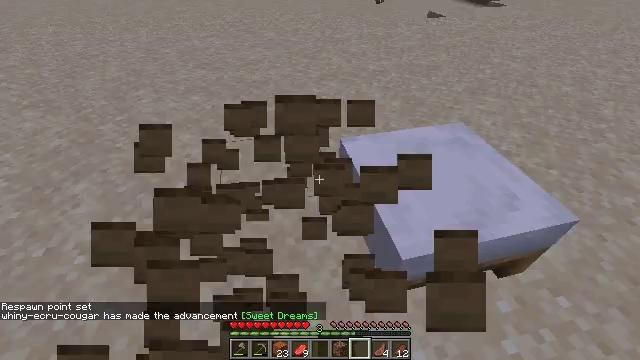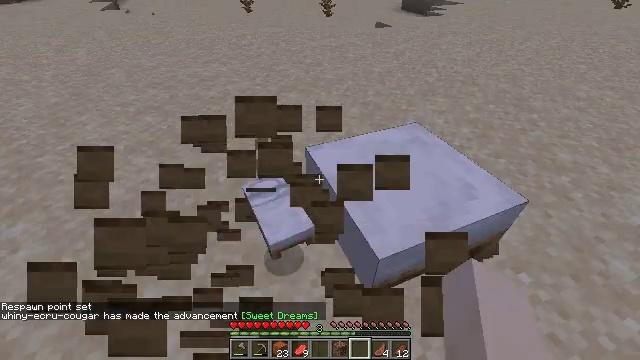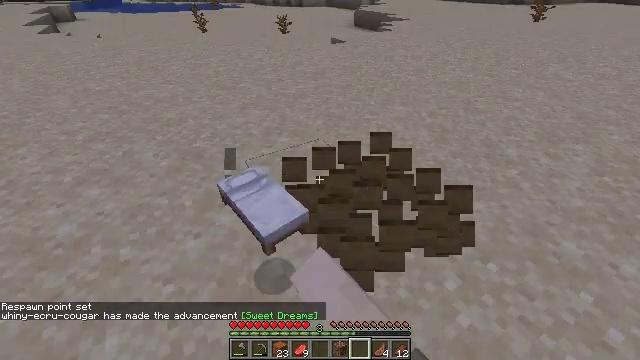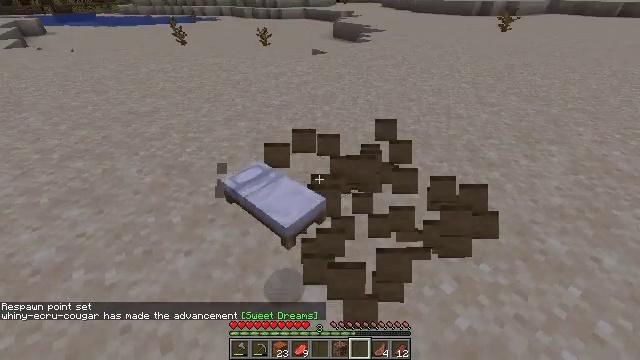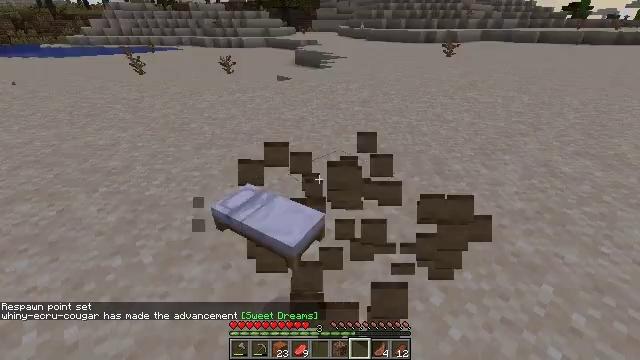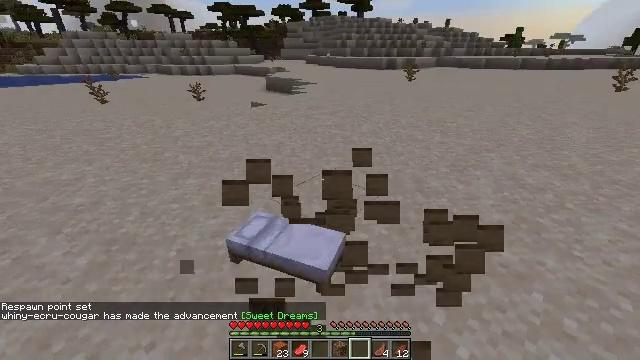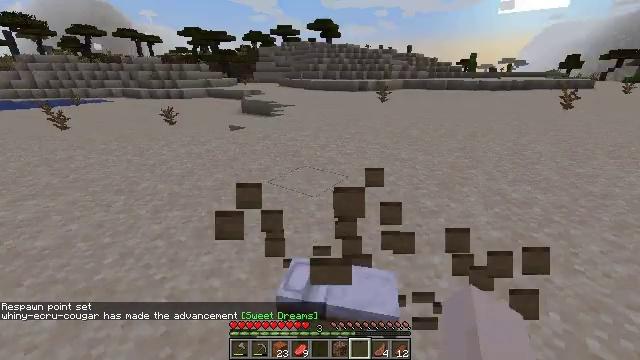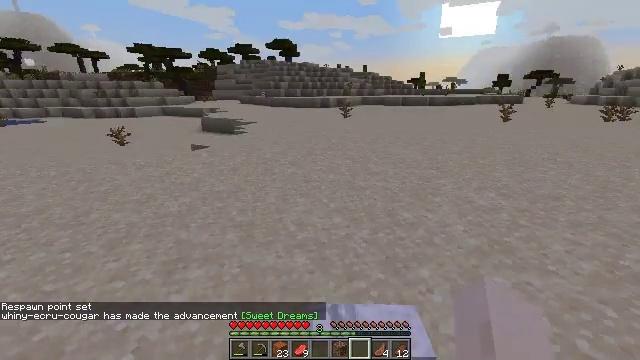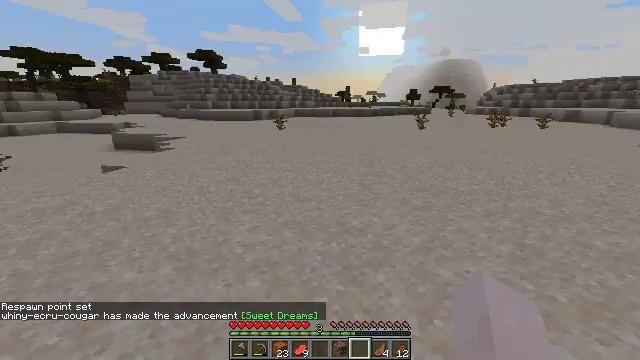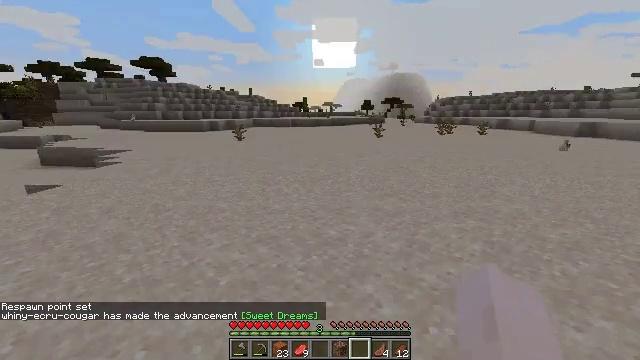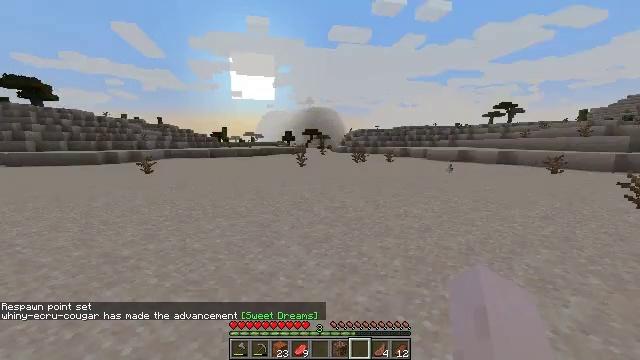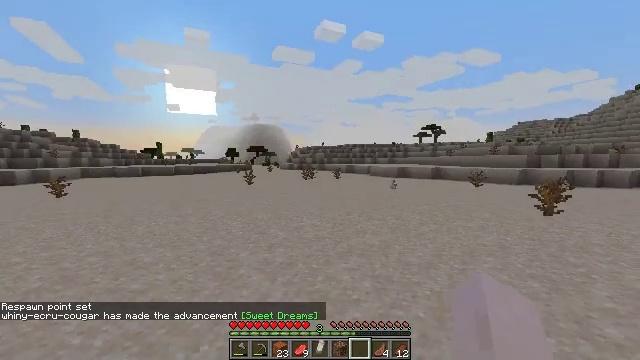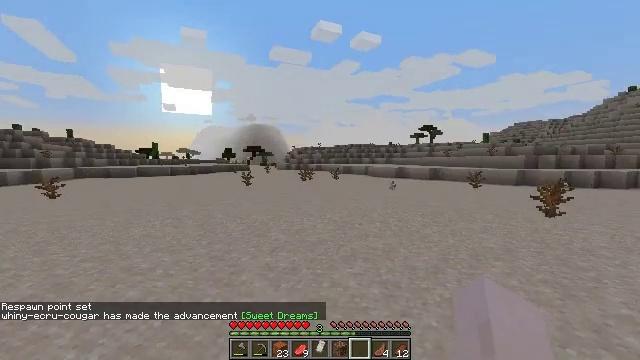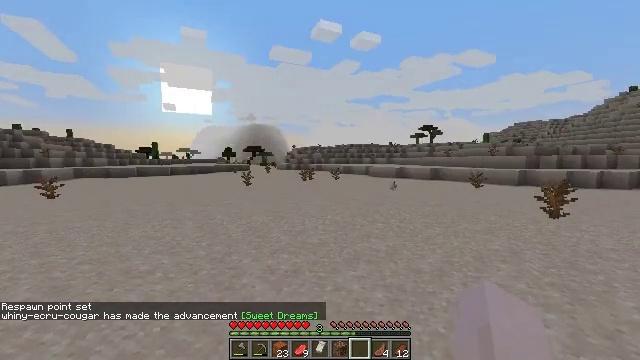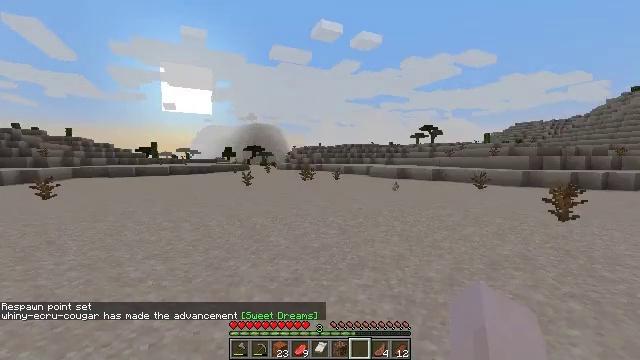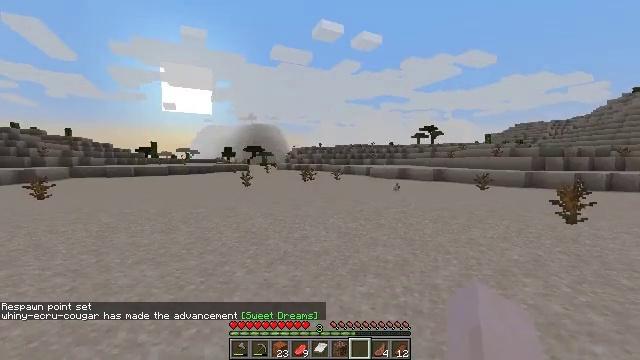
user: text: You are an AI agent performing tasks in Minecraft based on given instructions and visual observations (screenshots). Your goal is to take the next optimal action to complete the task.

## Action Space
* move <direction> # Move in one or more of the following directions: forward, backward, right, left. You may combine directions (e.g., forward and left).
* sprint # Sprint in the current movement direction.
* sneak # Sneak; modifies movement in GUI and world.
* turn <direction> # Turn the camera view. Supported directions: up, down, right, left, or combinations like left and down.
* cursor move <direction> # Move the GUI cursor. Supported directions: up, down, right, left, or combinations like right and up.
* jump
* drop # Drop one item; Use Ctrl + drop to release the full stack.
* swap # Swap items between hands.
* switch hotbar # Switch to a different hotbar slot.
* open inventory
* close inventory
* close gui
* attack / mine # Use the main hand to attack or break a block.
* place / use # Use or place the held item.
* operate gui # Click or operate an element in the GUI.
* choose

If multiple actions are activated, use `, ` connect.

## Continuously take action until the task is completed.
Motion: motion action
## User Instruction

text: Mine the dead bush in the desert.
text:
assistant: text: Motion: turn right and up, attack / mine
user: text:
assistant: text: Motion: turn right and up
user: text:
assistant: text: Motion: move left, turn right and up
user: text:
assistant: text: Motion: move left, turn right and up
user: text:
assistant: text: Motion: move forward and move left, turn right and up
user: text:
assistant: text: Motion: move forward and move left, turn right and up
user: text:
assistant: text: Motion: move forward and move left, turn right and up
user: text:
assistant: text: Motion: move forward and move left, turn right and up
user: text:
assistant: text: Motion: move forward and move left, turn right and up
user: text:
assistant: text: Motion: move forward and move left, turn right and up
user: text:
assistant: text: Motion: move forward and move left, turn right and up
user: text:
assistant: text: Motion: move forward
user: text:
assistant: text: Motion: move forward
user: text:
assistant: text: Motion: move forward
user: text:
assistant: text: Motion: move forward
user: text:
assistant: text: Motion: move forward
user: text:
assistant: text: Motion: move forward, sprint
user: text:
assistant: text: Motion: move forward, sprint
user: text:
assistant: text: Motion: move forward, sprint
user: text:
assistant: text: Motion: move forward, sprint
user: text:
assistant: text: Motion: move forward, sprint
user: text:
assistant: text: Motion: move forward, sprint, turn right
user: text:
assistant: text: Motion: move forward, sprint, turn right and up
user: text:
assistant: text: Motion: move forward, sprint
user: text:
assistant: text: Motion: move forward
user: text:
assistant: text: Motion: move forward
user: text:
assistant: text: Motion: move forward, turn left
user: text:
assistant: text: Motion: move forward
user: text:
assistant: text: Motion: move forward
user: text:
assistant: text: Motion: move forward